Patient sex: M
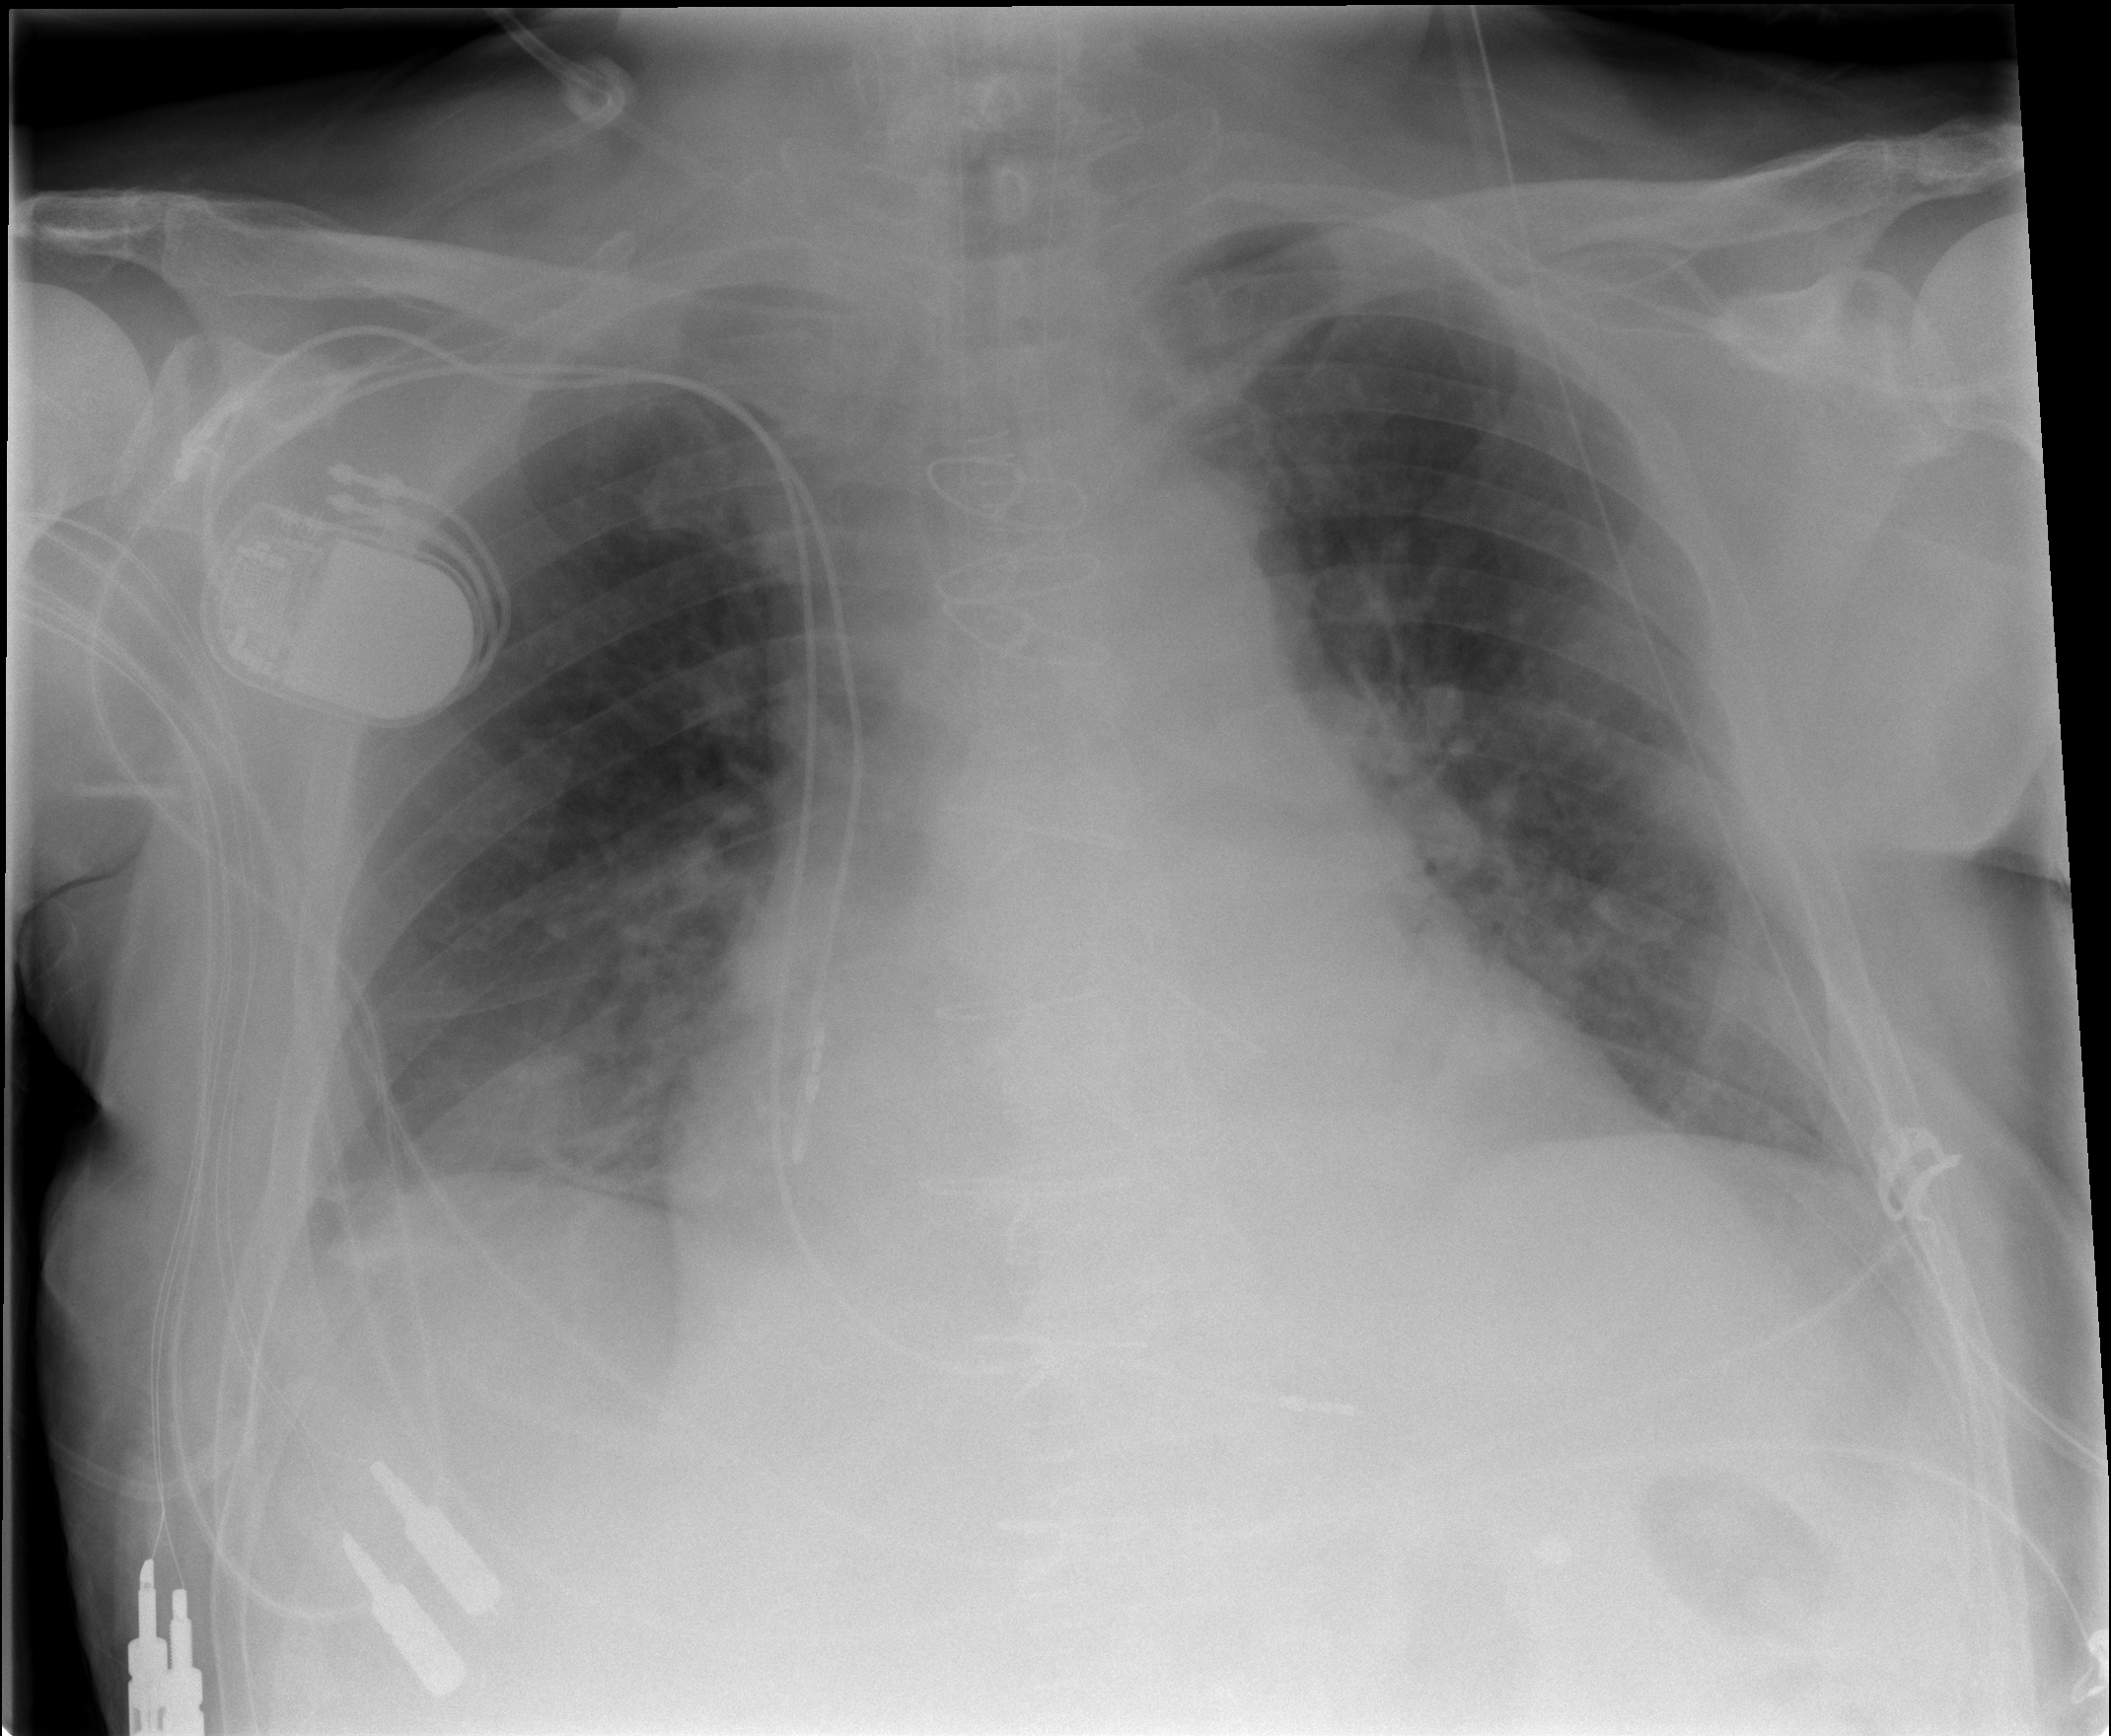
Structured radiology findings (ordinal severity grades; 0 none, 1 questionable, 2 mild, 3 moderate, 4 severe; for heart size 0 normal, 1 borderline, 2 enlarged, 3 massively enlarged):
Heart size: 2
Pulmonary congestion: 2
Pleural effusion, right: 1
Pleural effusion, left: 0
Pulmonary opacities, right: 0
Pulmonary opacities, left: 0
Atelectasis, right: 2
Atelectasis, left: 2